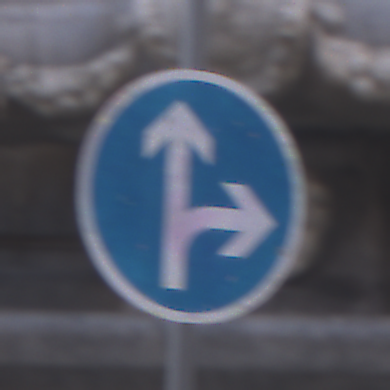
Verkehrszeichen: VorgeschriebeneFahrtrichtungGeradeausOderRechts
Umgebung: Outdoor, Urban
Tageszeit: SunriseSunset
Wetter: PartlyCloudy
Licht: Natural
Jahreszeit: NotSpecified
Kontrast: LowContrast